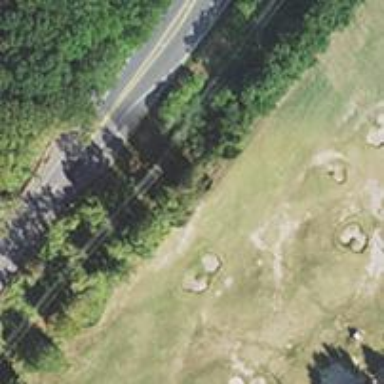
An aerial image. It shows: Power pole used for utility purposes.